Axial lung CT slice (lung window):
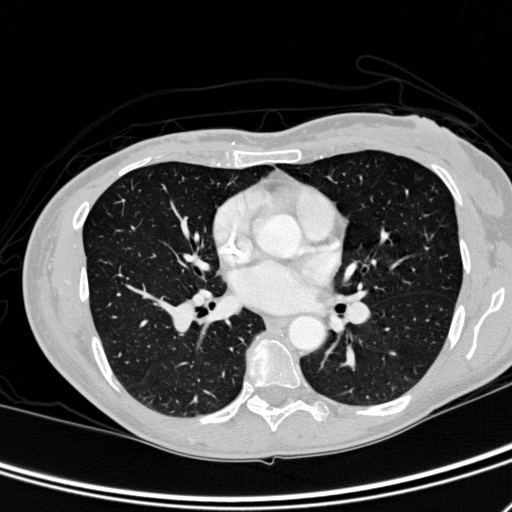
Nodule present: no